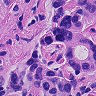
Metastatic tissue present: yes